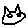
Label: cat